Brain MRI, t1w sequence, axial 2D slice.
Patient: age 44, sex F, weight 95 kg, height 1.95 m
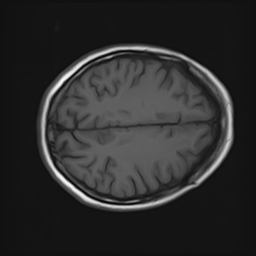